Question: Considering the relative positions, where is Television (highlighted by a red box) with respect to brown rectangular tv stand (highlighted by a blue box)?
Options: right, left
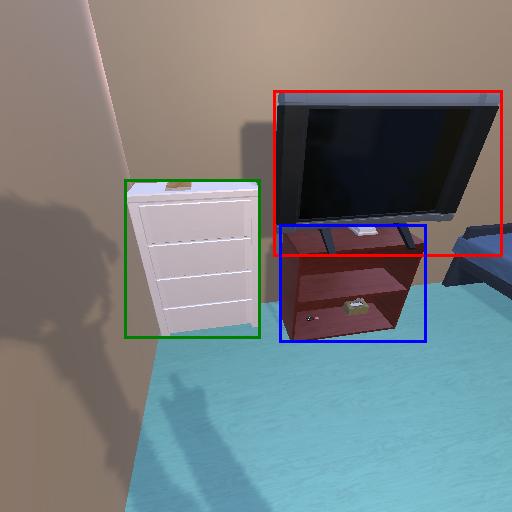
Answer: right